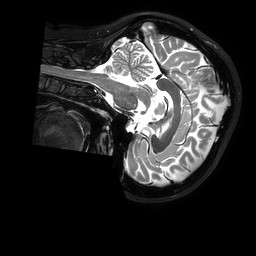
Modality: T2w
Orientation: sagittal
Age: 35
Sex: female
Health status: ill
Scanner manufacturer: philips
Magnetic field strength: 3 T
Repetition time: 3.5 s
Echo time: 0.3 s